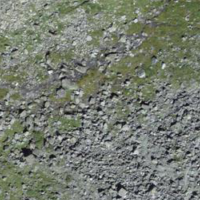
EUNIS habitat code: 48
Species observed at this site:
Campanula barbata